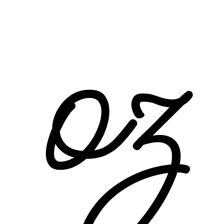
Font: MeowScript-Regular